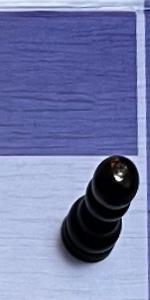
Label: Pawn_Black